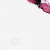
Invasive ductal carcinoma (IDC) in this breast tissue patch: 0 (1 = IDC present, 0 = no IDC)